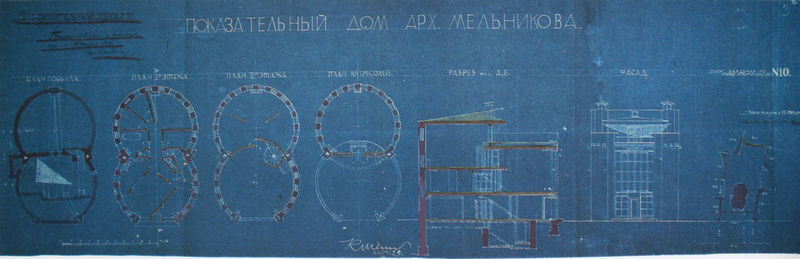
Titel: Melnikow-Haus in Moskau
Künstler: Konstantin Melnikow
Standort: Moskau
Institution: Architekturgeschichtliches Archiv
Schlagwörter: braun, zeichnung, architektur, turm, schrift, fassade, formen, grafik, graphik, foto, fotografie, photographie, türme, text, kreise, photo, negativ, farbfoto, querschnitt, aufnahme, russisch, grundriss, aufriss, kyrillisch, omega, unentwickelt